Question: My String is 'Spiderman|Batman|Superman'
I want to split the string so that the output looks like 'Spiderman Batman Superman'
I tried this:
'''
String actors = "Spiderman|Batman|Superman";
String [] temp;
String delimiter = "|";
temp = actors.split(delimiter);
for (int i =0; i<temp.length; i++)
System.out.print(temp[i].replaceAll("\|", " "));
'''
How can I do that better ? The output makes no sense.
Thank you in anticipation.
The output is still the same like the input. After compiling it, it shows me this:
'''
Spiderman|Batman|Superman
'''
It is like the split method never been started.
## Second question
Please look at this picture. If I use 100k Strings it looks like this:

Please look at the comment in my code after the for loop. MY split string works but I get a strange output. (look at the screenshot, please) I think it is caused by "print" or there is no more space for representing nearly 300 k strings. I connected my database project with eclipse. In postgres I imported a .csv file that contains several information about nearly 300k movies. Such as actors directors, year, rating etc.
This is my problem:
This is my code in Java
'''
package dbs;
import java.sql.*;
public class Fertigevariante {
public static void main(String[] args) {
try {
Class.forName("org.postgresql.Driver");
String url= "jdbc:postgresql://localhost:5432/postgres?user=postgres&password=password";
Connection conn = DriverManager.getConnection(url);
Statement st= conn.createStatement();
ResultSet rs= st.executeQuery("SELECT * FROM kinofilme");
while (rs.next()){
String imdib= rs.getString("imdib");
String rating = rs.getString("rating");
int votes = rs.getInt("votes");
String runtime = rs.getString("runtime");
String name = rs.getString("name");
String directors = rs.getString("directors");
String actors = rs.getString("actors");
String [] temp;
String delimiter ="|";
temp = actors.split(delimiter);
for(int j=0 ; j < temp.length; j++)
System.out.print( temp[j].replaceAll("\|", " ")); // here is the output problem, look at the screenshot I uploaded here.
int year = rs.getInt("year");
// System.out.println(imdib + " " + name + " " + year + " " + votes + " " + directors + " " + actors);
}
rs.close();
st.close();
conn.close();
}
catch(Exception e){
e.printStackTrace();
}
}
}
'''
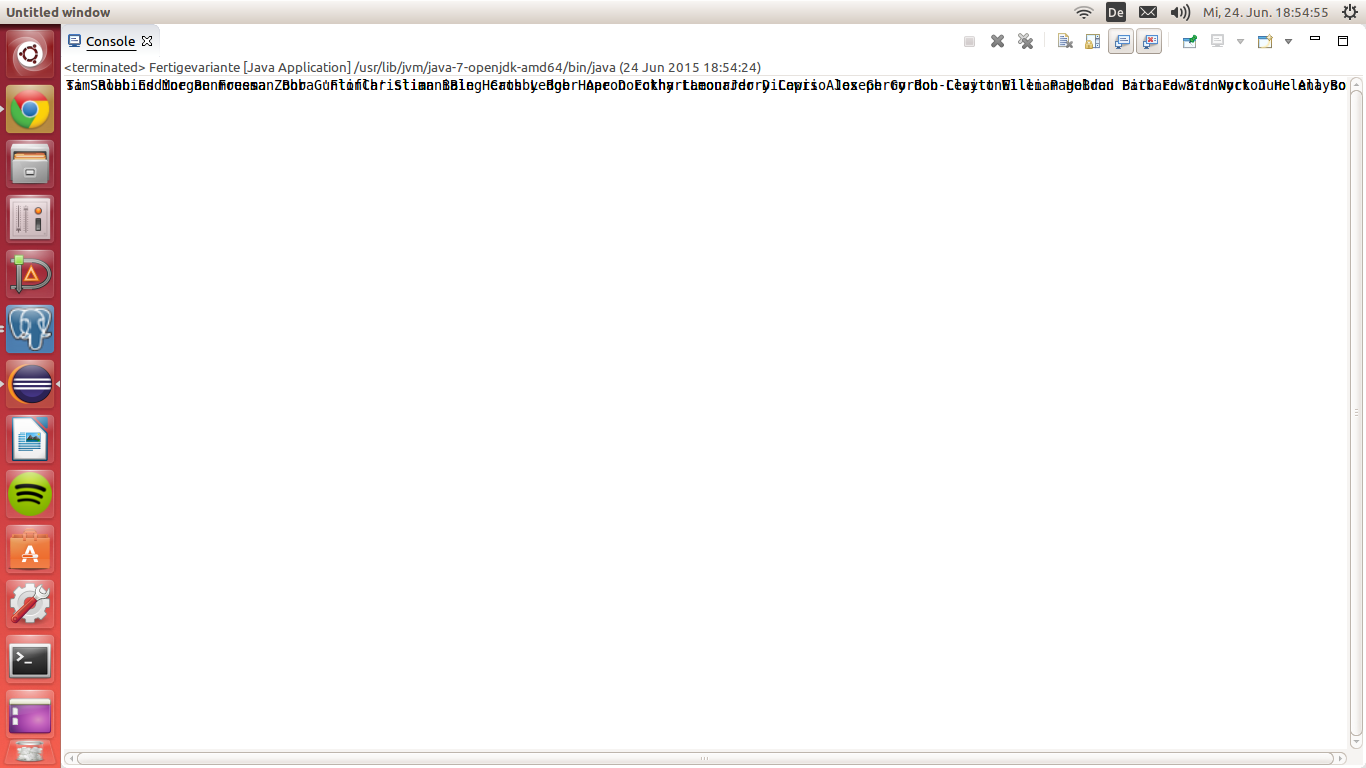
Answer: When you split and then use 'print' you'll get: "SpidermanBatmanSuperman"
Since you want a space in between you can replace the last line with:
'''
System.out.print(temp[i] + " ");
'''
But you can do even better by simply replacing the substring "|" with a space: " "
'''
System.out.print("Spiderman|Batman|Superman".replaceAll("\|", " "));
'''
In both cases the output will be:
'''
Spiderman Batman Superman
'''
:
> when you split/replace '|' you should escape it since it's a special
character that has a regex-meaning!